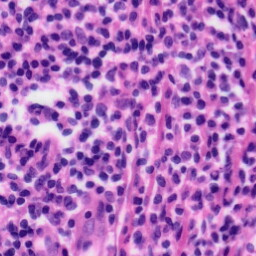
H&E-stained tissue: Tonsil